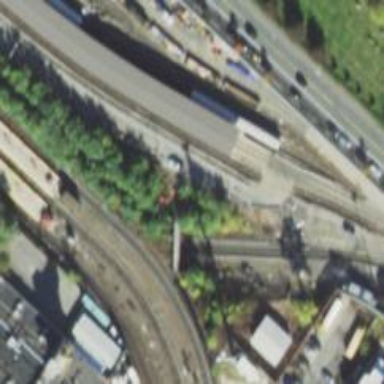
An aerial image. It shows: Yard area with electrified rail on top.